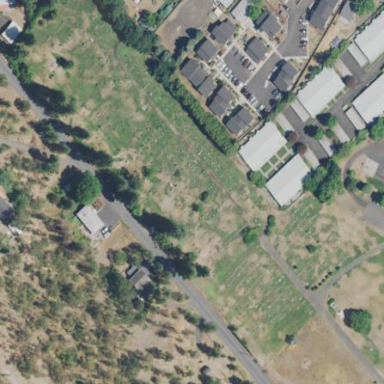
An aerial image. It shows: Cemetery.